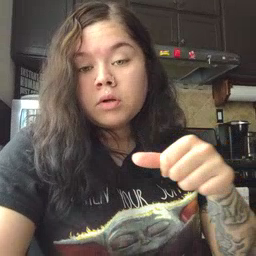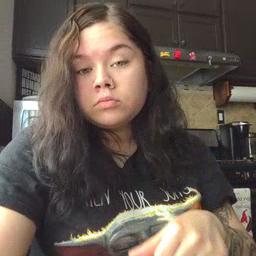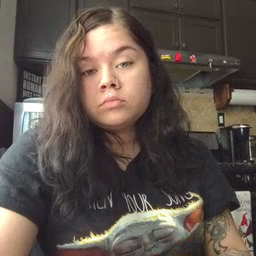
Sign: puzzle